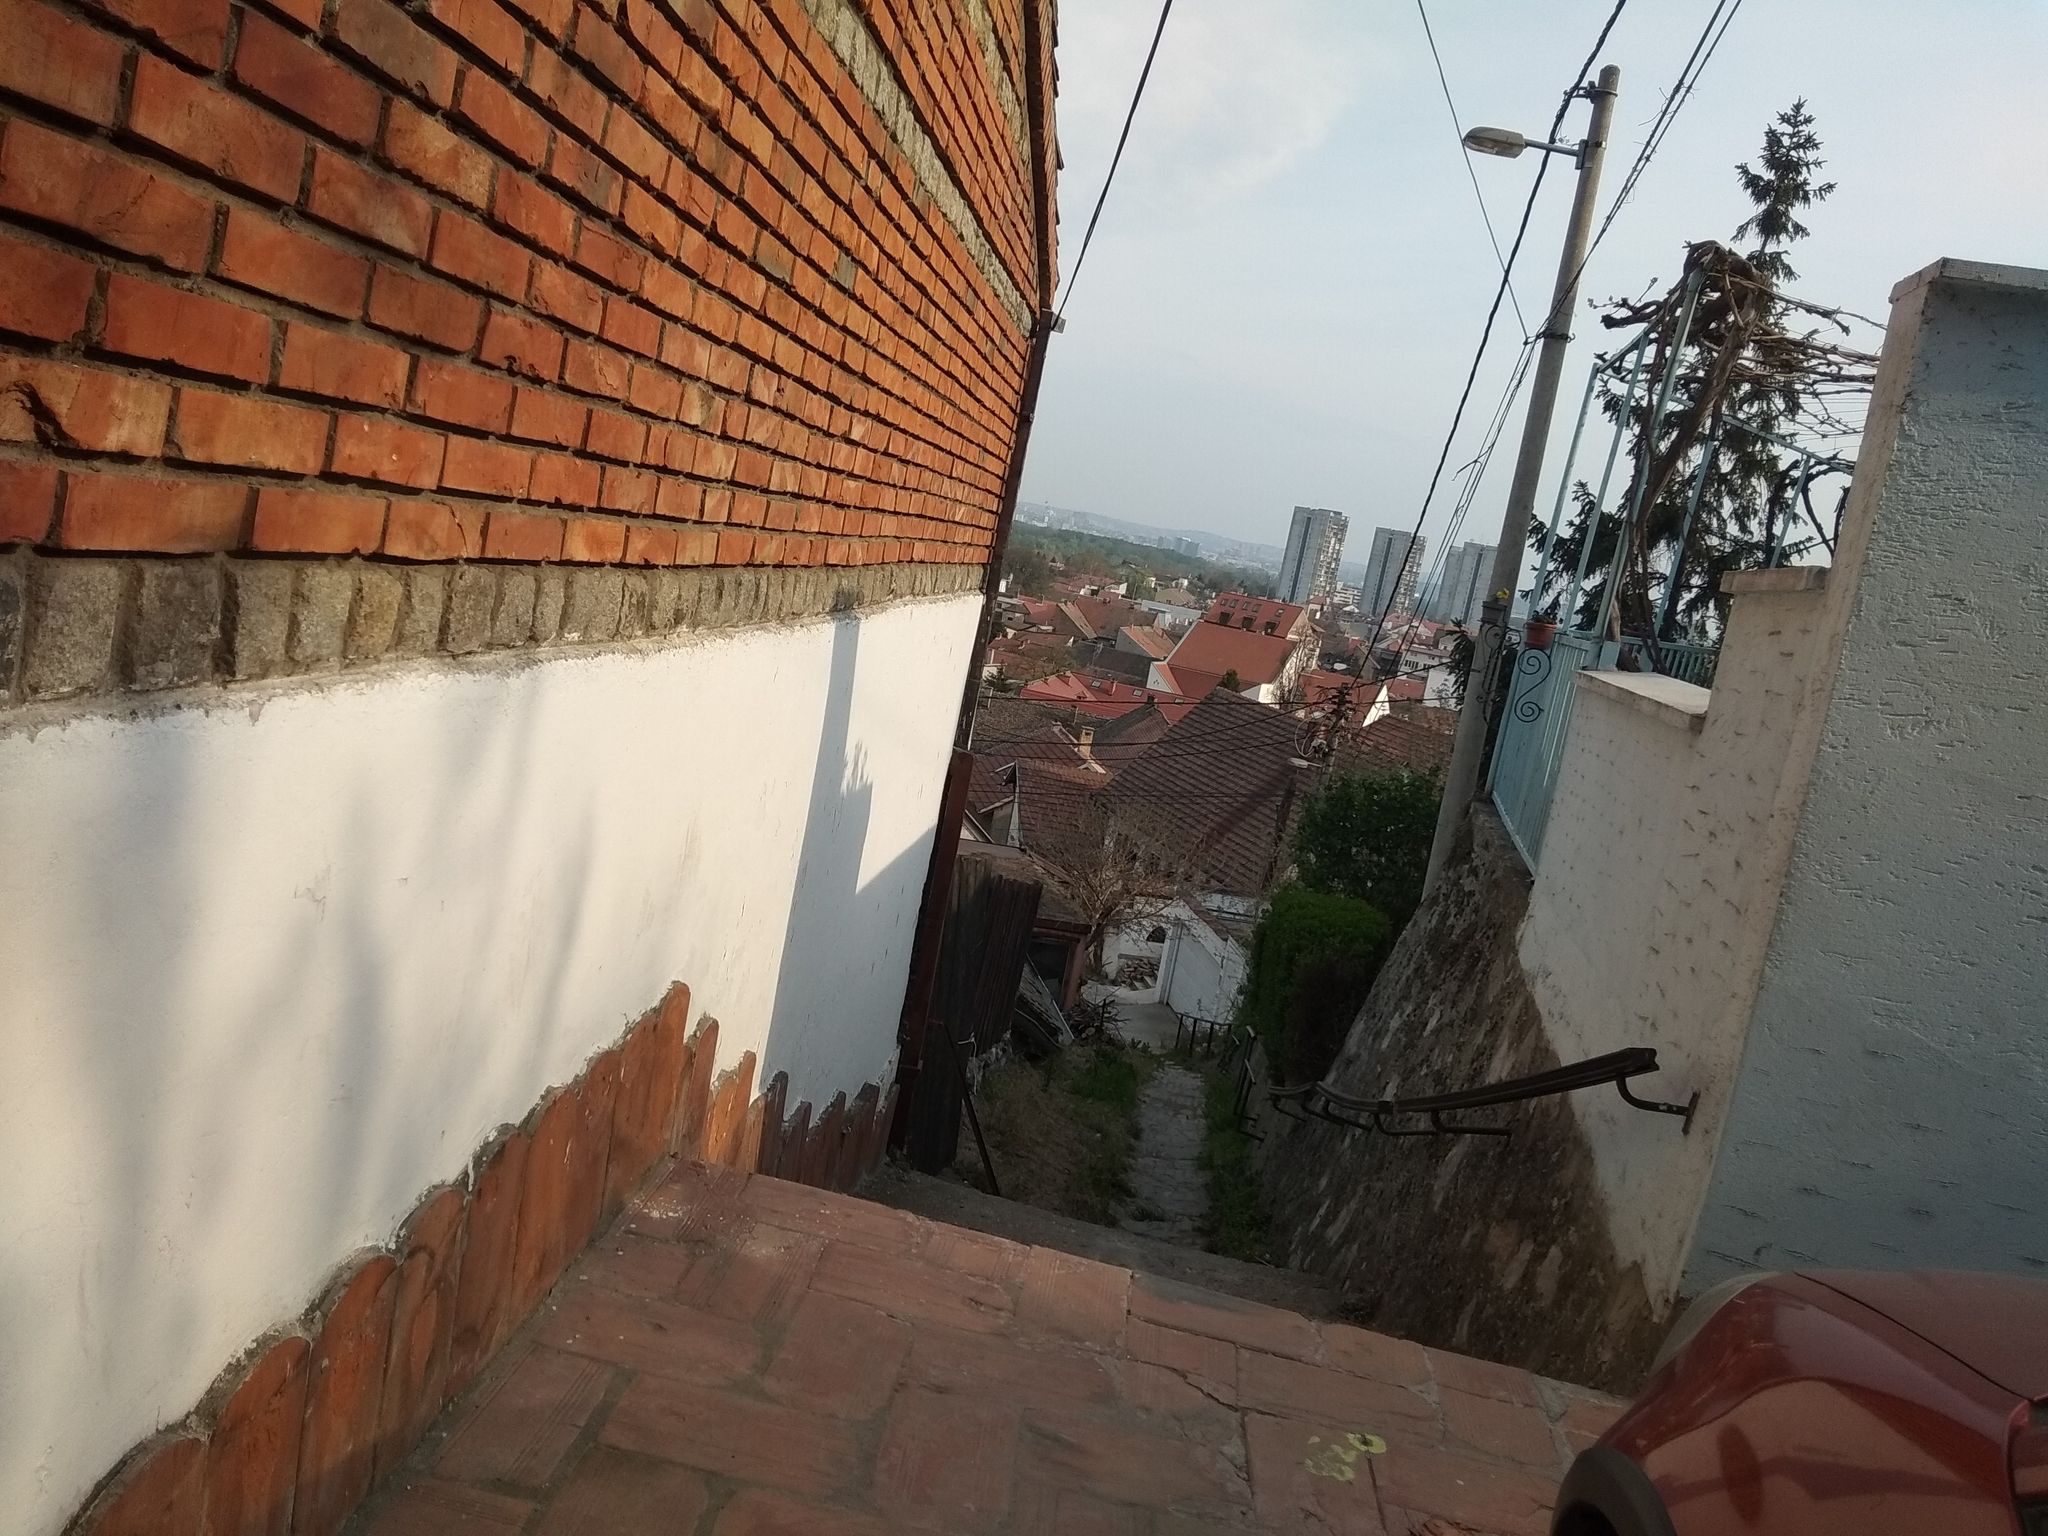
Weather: snowy
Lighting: day
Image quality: good
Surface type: walking surface
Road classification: residential, steps
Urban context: urban centre
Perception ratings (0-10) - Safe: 5.72, Lively: 6.1, Beautiful: 3.13, Boring: 1.72, Depressing: 2.28, Wealthy: 1.35